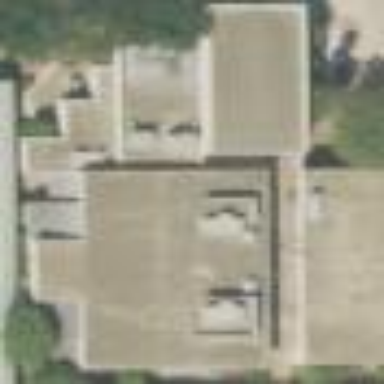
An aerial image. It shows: College building.